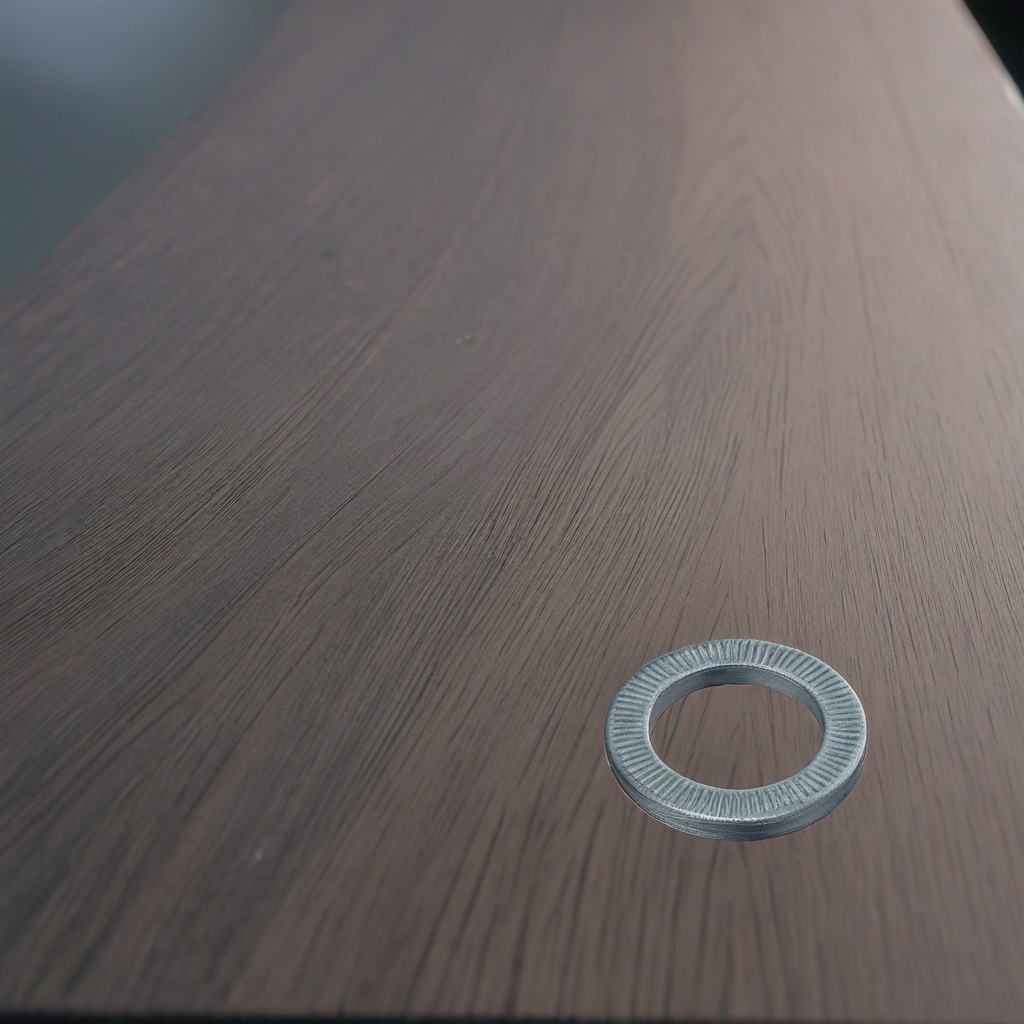
A flat metal washer is lying on the old table.